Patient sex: M
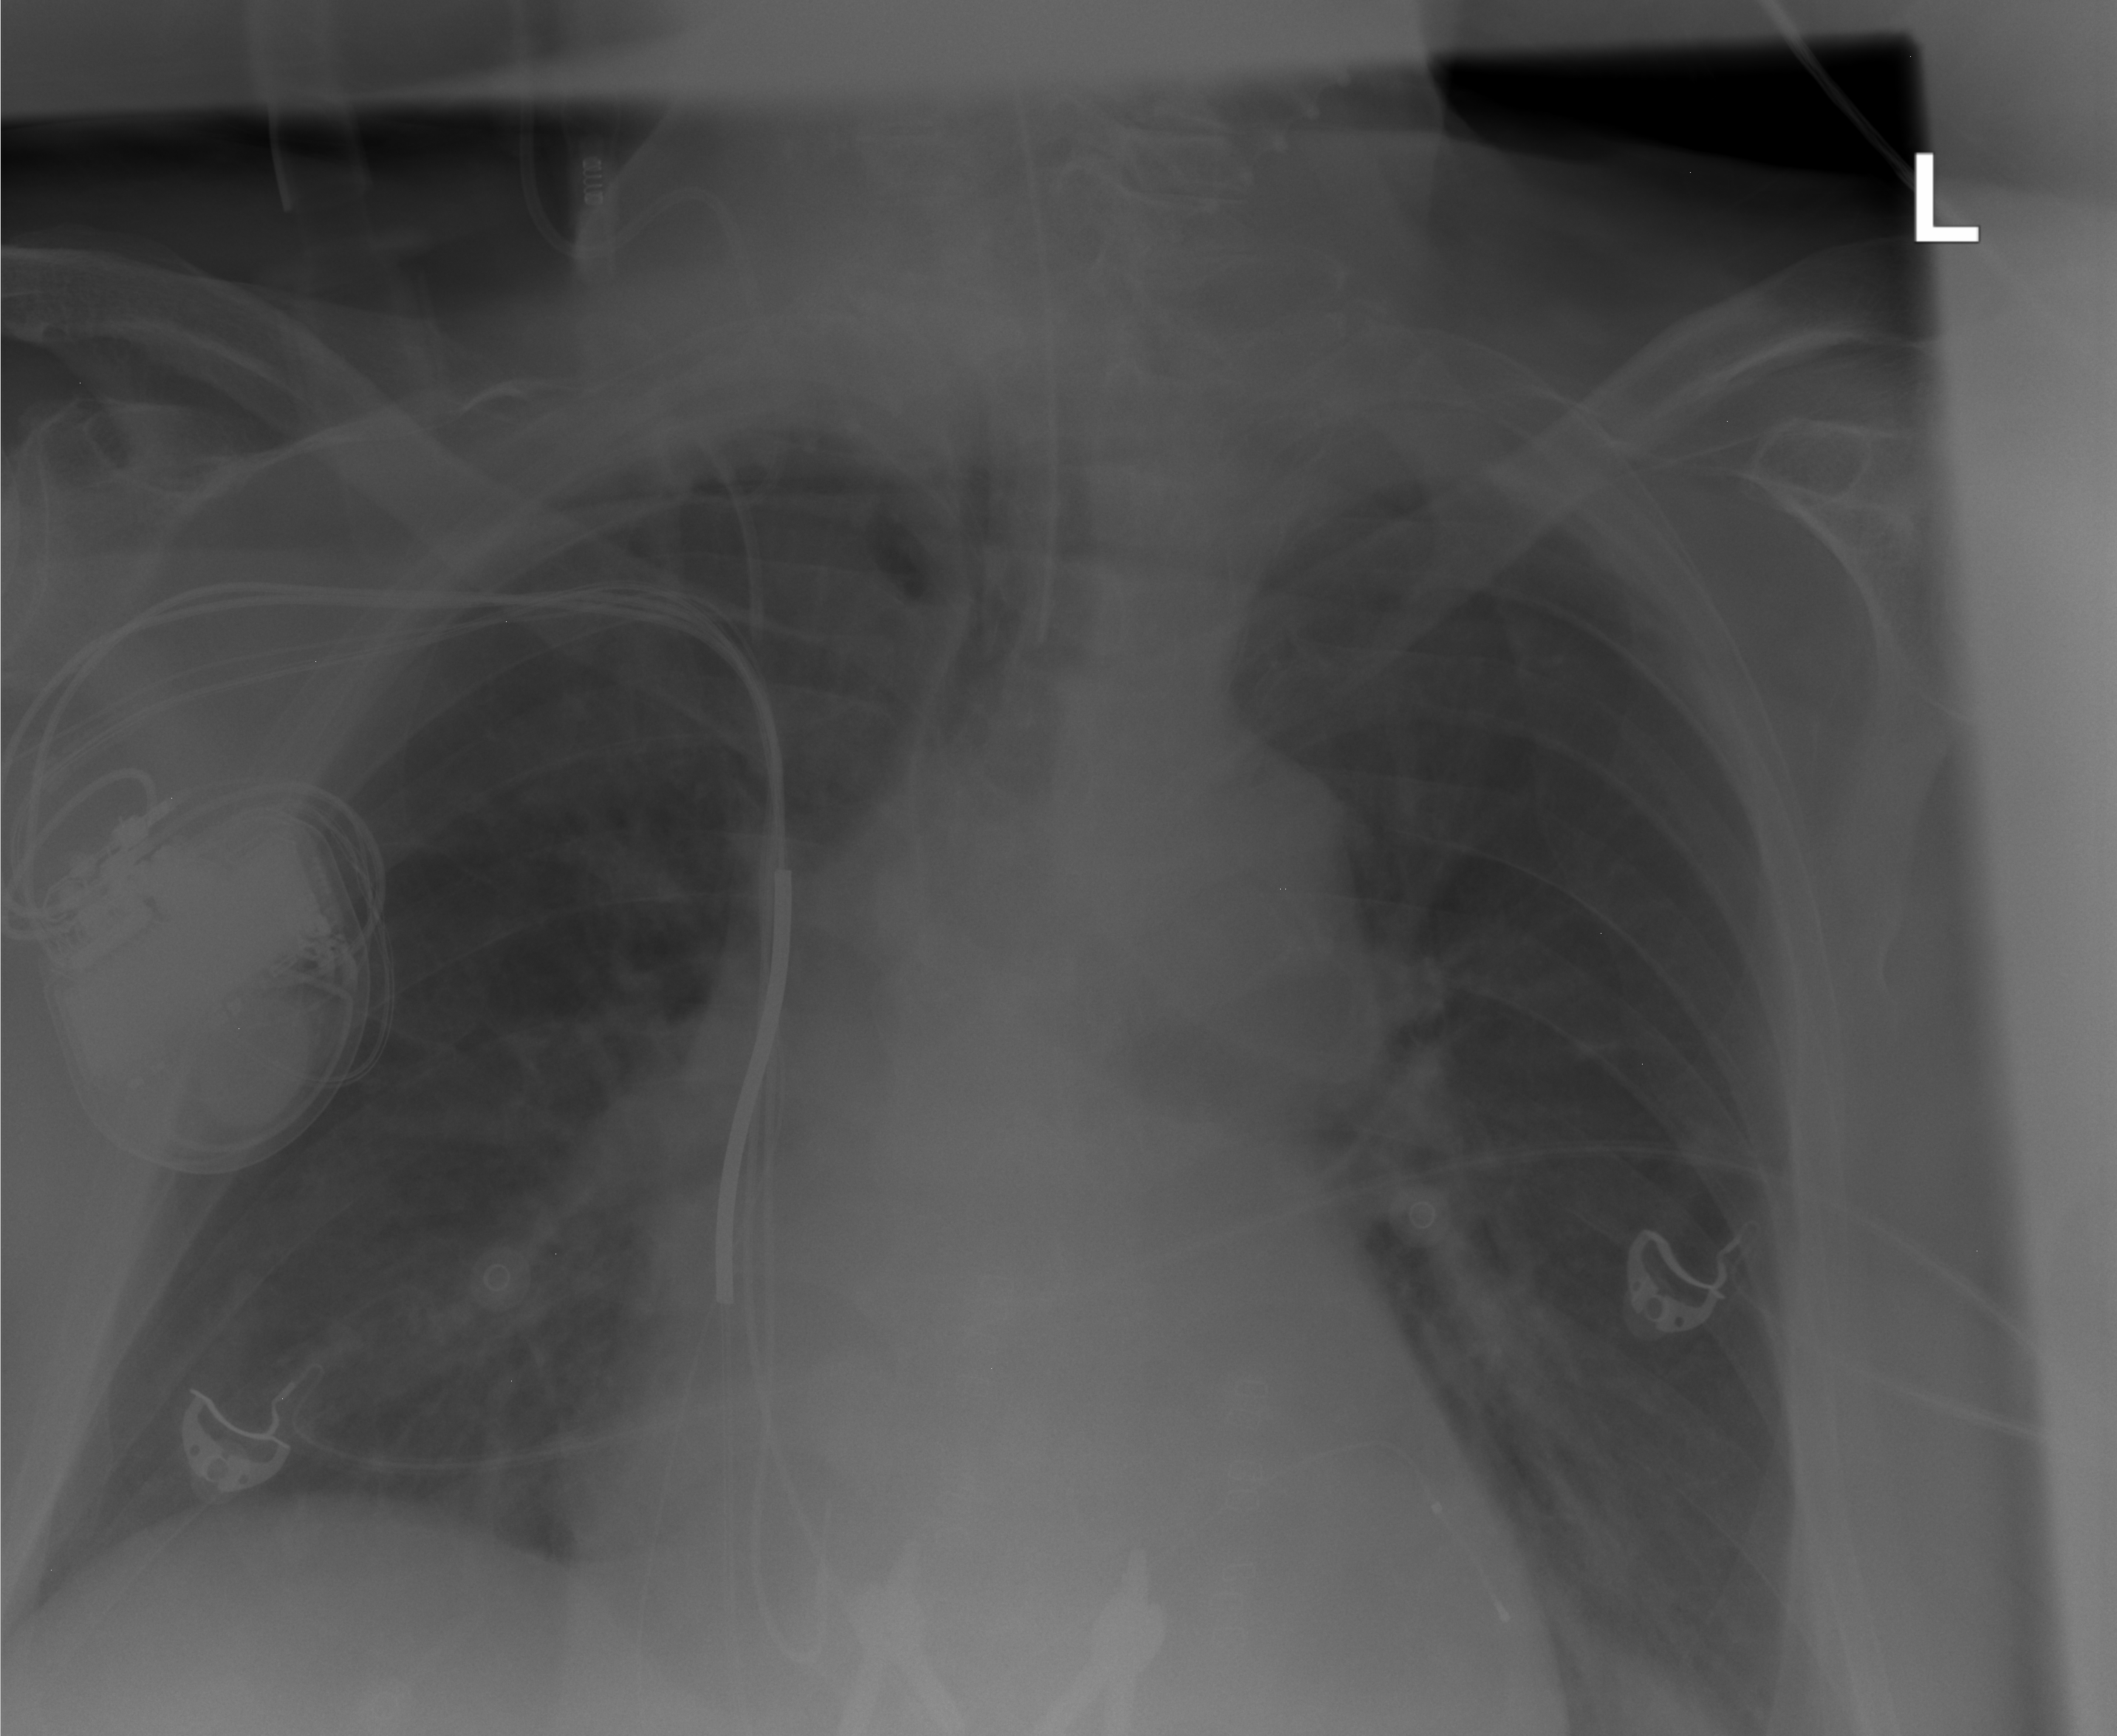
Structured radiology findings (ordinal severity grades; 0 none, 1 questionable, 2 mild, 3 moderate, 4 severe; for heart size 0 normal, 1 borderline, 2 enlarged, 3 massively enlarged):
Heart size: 2
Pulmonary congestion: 2
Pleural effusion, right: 0
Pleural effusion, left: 0
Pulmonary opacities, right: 0
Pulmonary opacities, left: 0
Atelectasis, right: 0
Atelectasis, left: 0